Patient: sex M, age 53
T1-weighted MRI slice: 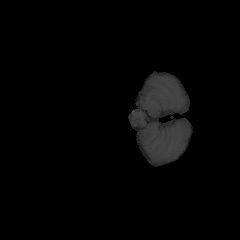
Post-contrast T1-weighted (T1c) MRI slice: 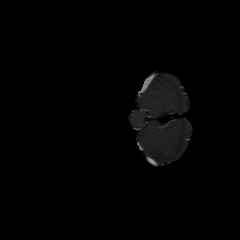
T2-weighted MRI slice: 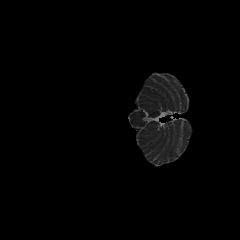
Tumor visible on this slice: no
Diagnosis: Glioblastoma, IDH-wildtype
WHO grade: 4